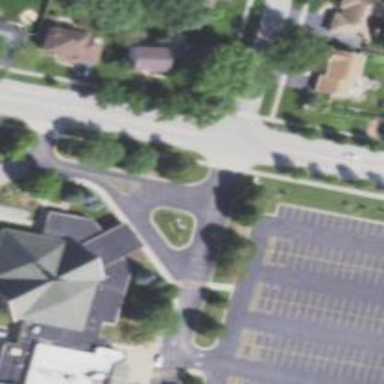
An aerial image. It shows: Residential road with asphalt surface and separate sidewalk.